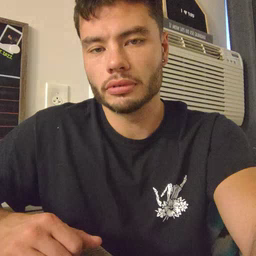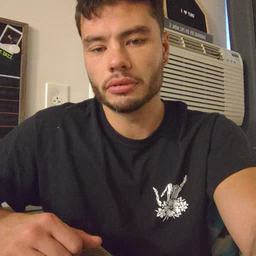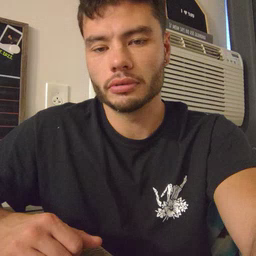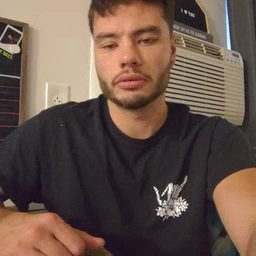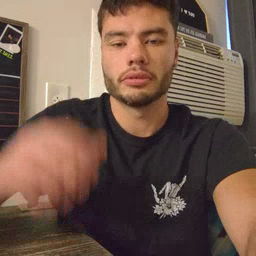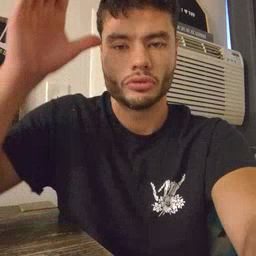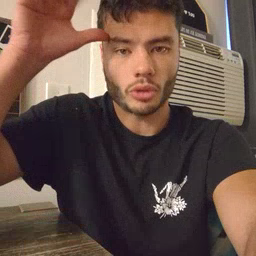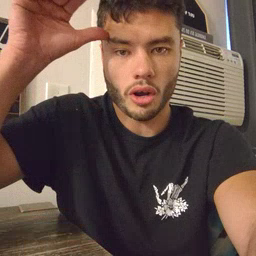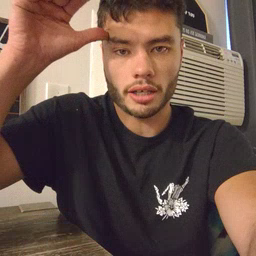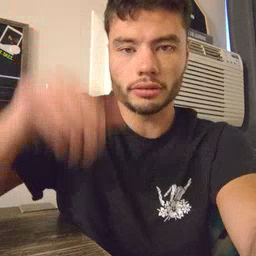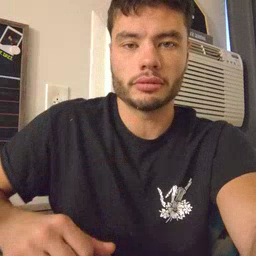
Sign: donkey